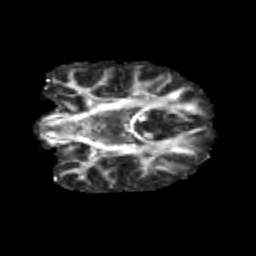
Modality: FA
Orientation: coronal
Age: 11
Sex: female
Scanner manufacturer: siemens
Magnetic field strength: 3 T
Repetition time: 3.8 s
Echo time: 0.07 s